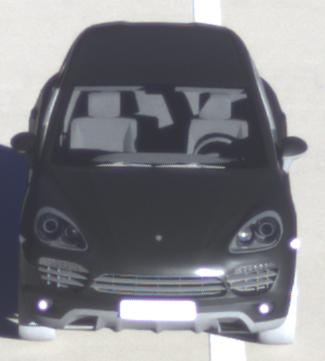
Make: Porsche
Model: Cayenne
Detailed model: Cayenne (958)
Model produced from: 2010/05
Model produced until: 2014/07
Doors: 5
Color: black
Road condition: dry road
Daytime: sunrise or sunset
Contrast: high contrast